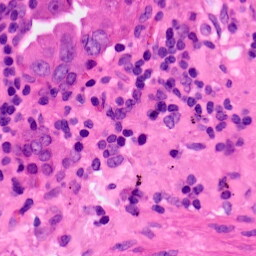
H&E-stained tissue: Lung